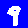
Digit: 9